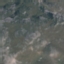
Land use / land cover: HerbaceousVegetation